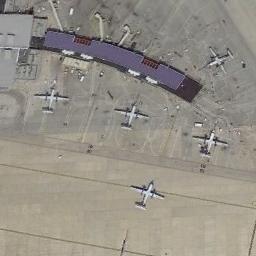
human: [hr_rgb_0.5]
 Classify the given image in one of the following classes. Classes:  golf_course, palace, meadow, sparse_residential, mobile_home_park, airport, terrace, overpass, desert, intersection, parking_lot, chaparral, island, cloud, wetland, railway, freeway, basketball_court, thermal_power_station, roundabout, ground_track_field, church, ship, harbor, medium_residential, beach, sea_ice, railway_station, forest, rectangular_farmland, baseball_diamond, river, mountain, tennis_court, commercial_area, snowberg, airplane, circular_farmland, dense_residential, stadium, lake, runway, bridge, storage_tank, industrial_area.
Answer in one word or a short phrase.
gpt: airplane